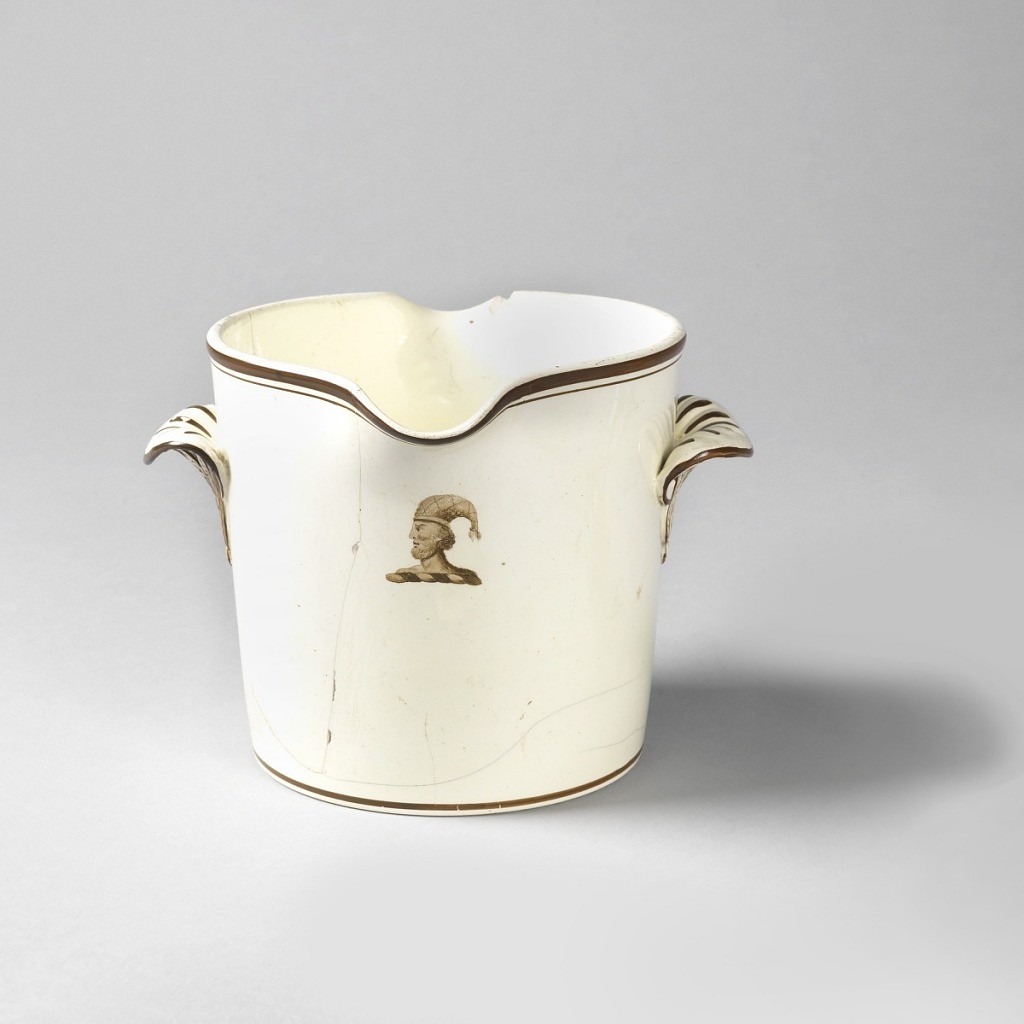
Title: Wine Glass Rinser
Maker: Wedgwood, English, established 1759
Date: late 18th century
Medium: Glazed earthenware
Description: Circular; two shaped ear handles with relief foliate decoration, and two lips. Brown banding about top and bottom, brown touches on handles, and brown crest composed of bearded man's head with Phyrigian cap, under one lip.